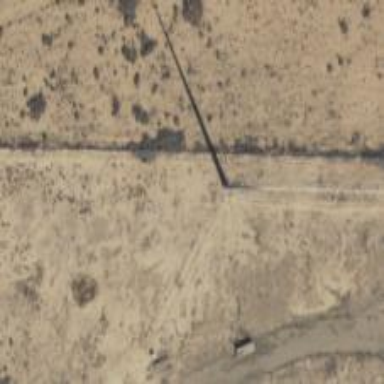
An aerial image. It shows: Power pole.